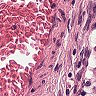
Metastatic tissue present: no